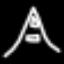
Label: The Eiffel Tower